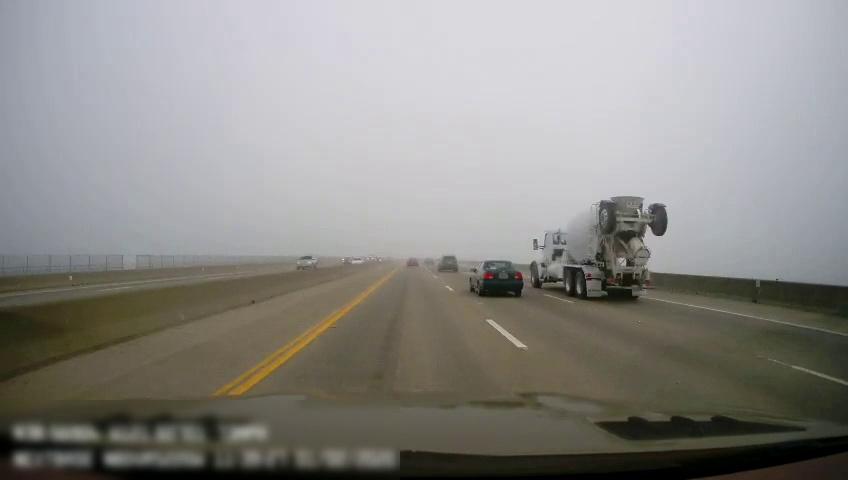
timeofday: Day
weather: Cloudy
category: Drivable Space
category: Drivable Space
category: Vehicles | Car
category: Vehicles | Car
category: Vehicles | Car
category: Vehicles | SUV
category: Vehicles | Other LV
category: Vehicles | Car
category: Vehicles | Car
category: Lanes | Current Lane
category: Lanes | Current Lane
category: Lanes | Alternate Lane
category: Lanes | Alternate Lane
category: Lanes | Alternate Lane
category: Lanes | Opposite Lane
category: Lanes | Opposite Lane